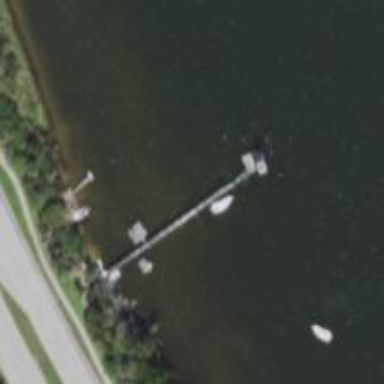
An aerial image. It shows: Man-made pier.